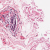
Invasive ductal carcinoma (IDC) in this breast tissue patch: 0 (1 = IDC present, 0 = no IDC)